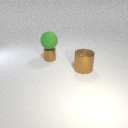
small brown metal cylinder below large green rubber sphere